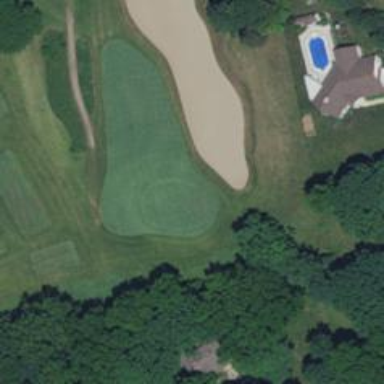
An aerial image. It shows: Golf hole.